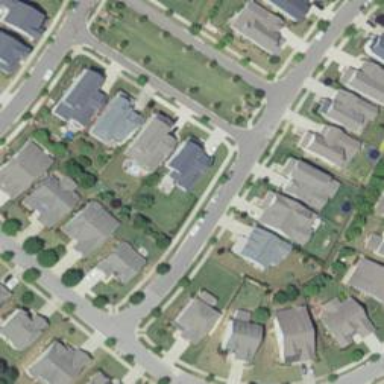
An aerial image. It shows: Residential road with asphalt surface and separate sidewalk.